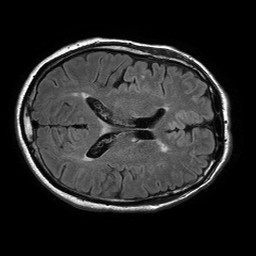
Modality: FLAIR
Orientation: axial
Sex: male
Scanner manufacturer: philips
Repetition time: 11 s
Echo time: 0.125 s